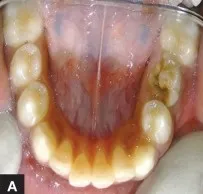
Intraoral photographs of case 1:. Preoperative photograph.
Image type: medical_photograph (oral_photograph)